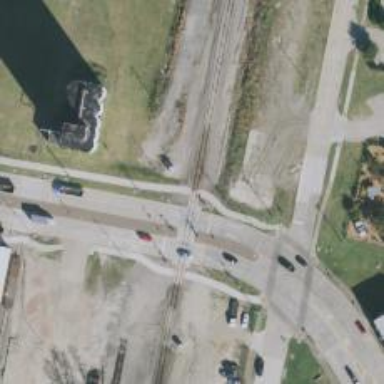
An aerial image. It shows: Railway crossing.